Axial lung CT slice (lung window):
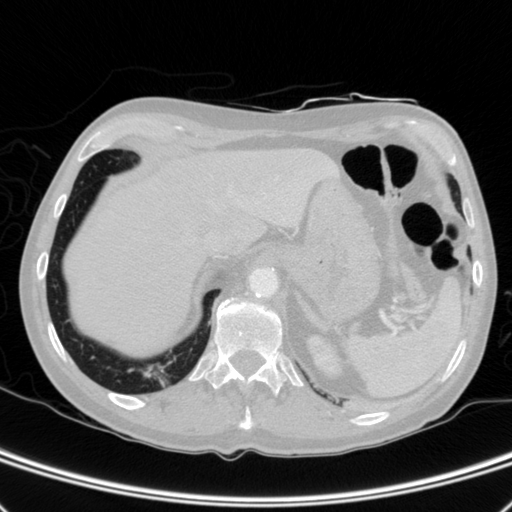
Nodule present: no